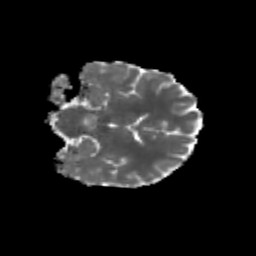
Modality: MD
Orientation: coronal
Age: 26
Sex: female
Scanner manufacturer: siemens
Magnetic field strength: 3 T
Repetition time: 3.5 s
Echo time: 0.113 s